Question: I'm implementing a tagging system for my comics site.
The tagging function should:
- -

The part I'm having trouble with is in blue in the above image:
How can I make a call back to the same php script if a user chooses to delete a selected tag?
Thanks!
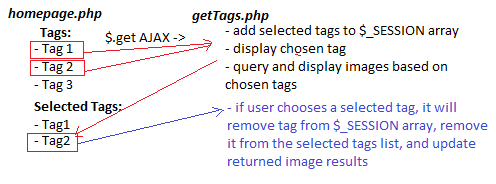
Answer: assuming you're just pushing elements into the $_SESSION array under a known key, isn't it acceptable to just check if the element exists? something similar to
'''
if(isset($_SESSION[$tag])) {
unset($_SESSION[$tag]);
} else {
$_SESSION[$tag] = 1;
}
'''
to use it, just use 'array_keys()'. No need to change the JS side.